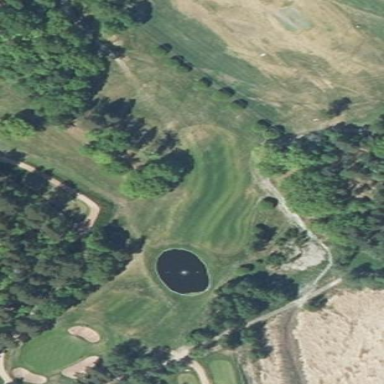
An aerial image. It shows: Grassy area designated as golf fairway.